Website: apple
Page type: customer-info-address
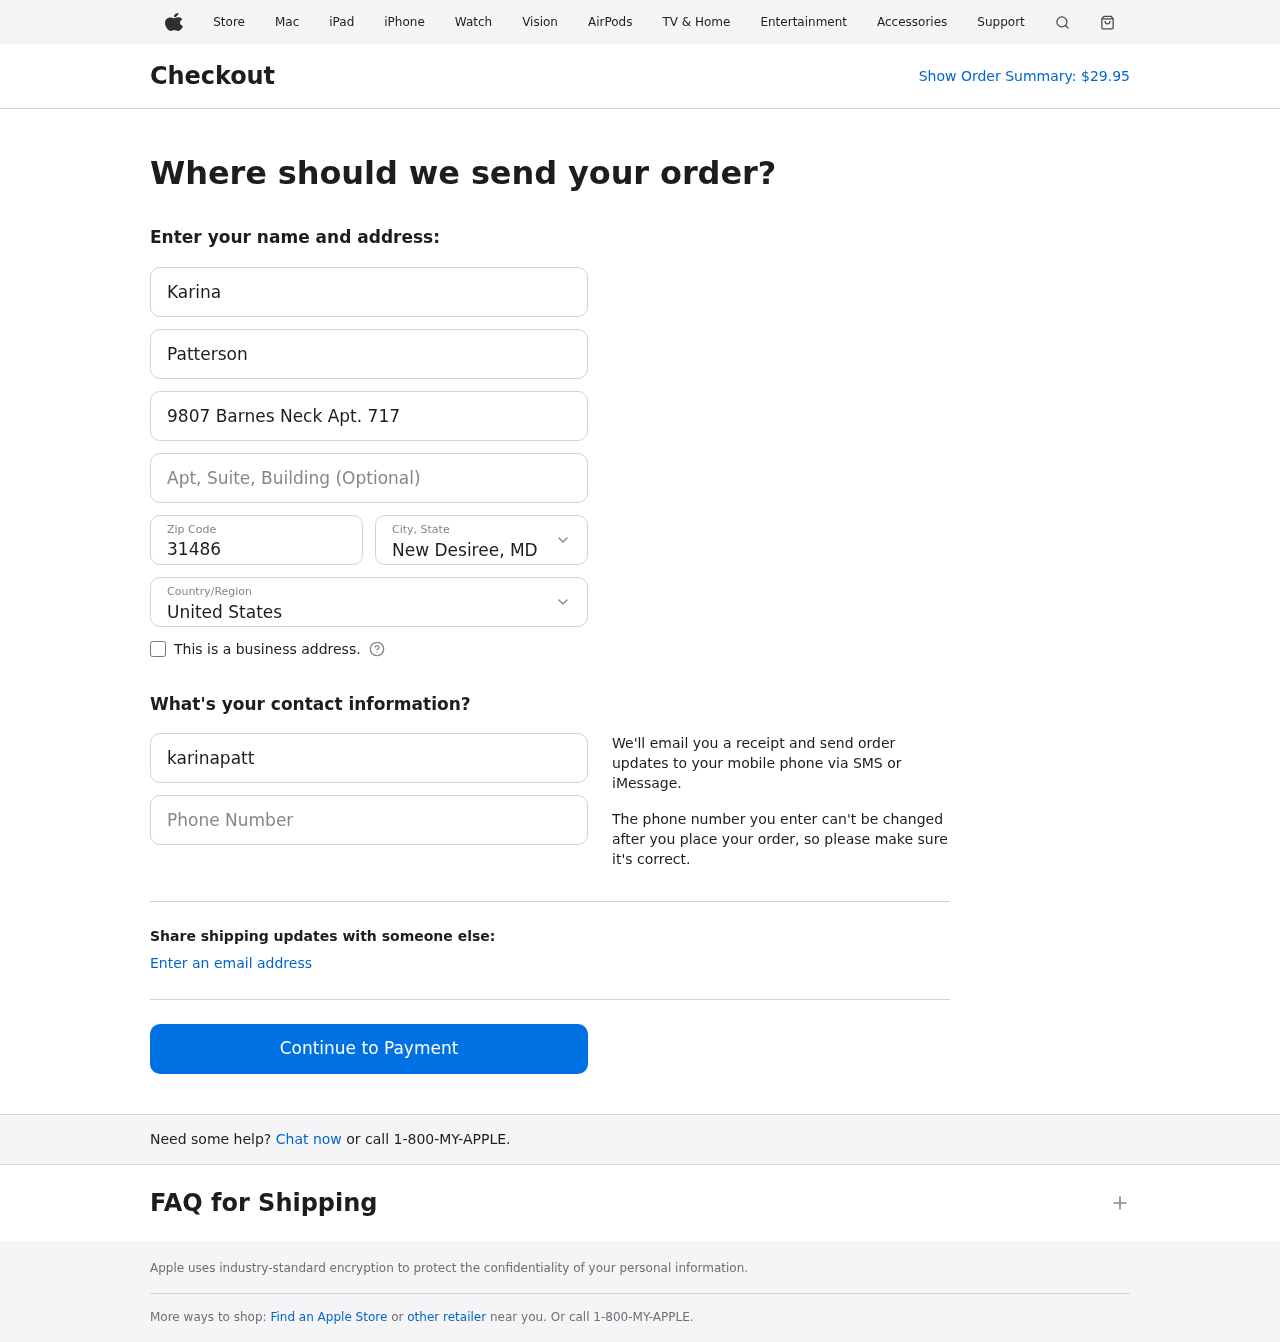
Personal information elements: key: PII_CITY_STATE
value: New Desiree, MD
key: PII_COUNTRY
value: United States
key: PII_EMAIL
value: karinapatterson@yahoo.com
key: PII_FIRSTNAME
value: Karina
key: PII_LASTNAME
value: Patterson
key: PII_PHONE
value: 6143828785
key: PII_POSTCODE
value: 31486
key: PII_STREET
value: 9807 Barnes Neck Apt. 717
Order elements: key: ORDER_TOTAL
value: $29.95